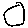
Label: circle